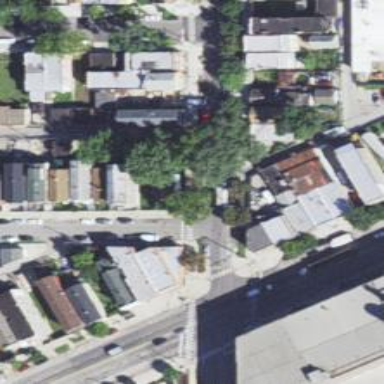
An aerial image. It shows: Alleyway designated as service road.